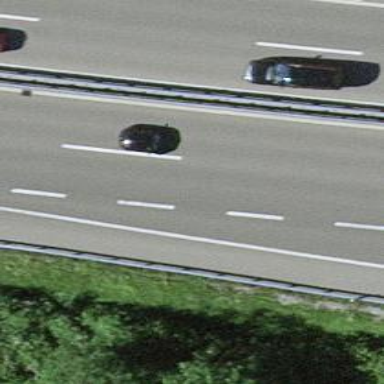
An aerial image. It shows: Asphalt motorway.